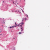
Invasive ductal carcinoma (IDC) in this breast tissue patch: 0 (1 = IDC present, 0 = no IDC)